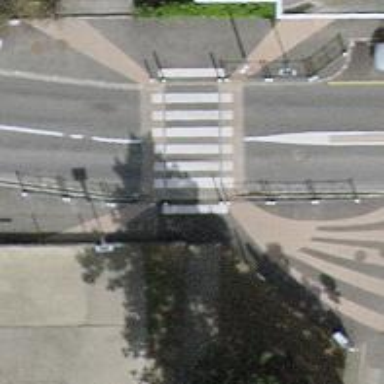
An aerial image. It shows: Crossing with traffic signals and table for traffic calming measures.